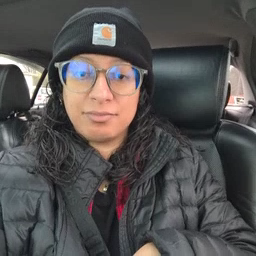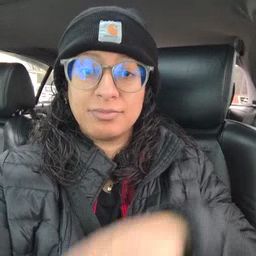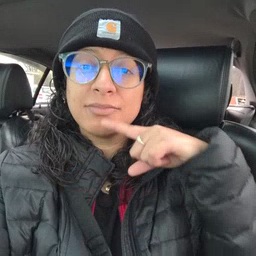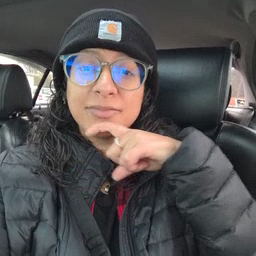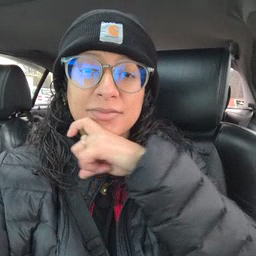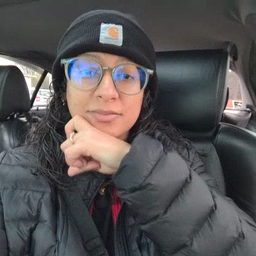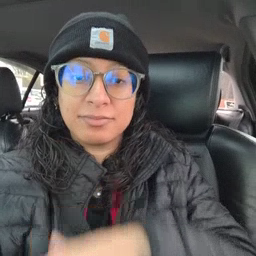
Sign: cereal